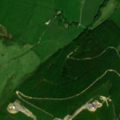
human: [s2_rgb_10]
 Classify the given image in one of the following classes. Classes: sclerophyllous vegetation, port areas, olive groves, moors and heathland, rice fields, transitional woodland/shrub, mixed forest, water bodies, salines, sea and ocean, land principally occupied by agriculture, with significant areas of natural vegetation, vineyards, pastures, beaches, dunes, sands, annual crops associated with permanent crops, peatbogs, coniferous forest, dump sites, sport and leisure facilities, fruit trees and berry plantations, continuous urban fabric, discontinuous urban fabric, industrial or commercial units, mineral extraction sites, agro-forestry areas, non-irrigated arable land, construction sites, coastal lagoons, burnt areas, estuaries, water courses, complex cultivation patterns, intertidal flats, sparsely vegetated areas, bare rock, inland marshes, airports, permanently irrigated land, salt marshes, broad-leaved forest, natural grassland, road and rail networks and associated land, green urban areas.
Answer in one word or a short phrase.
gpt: pastures, coniferous forest, natural grassland